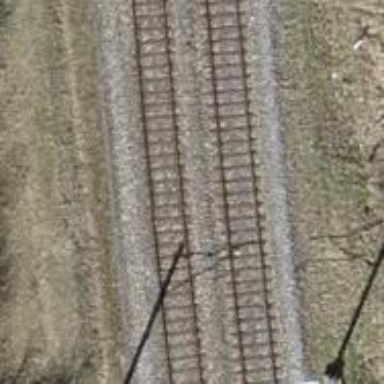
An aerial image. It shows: Single railway track with electrification through contact line.